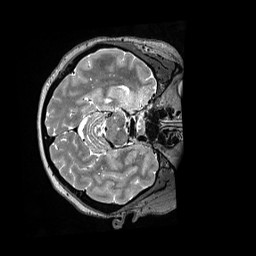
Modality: T2w
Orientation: axial
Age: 53
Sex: female
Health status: ill
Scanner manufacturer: siemens
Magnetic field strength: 3 T
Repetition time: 3.2 s
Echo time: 0.564 s